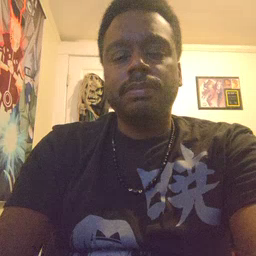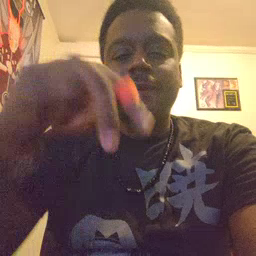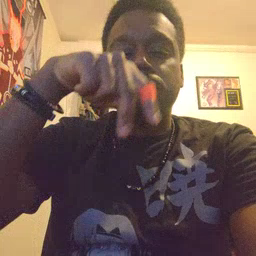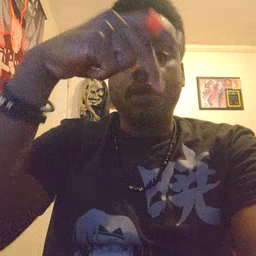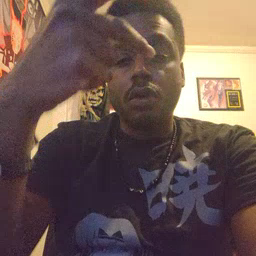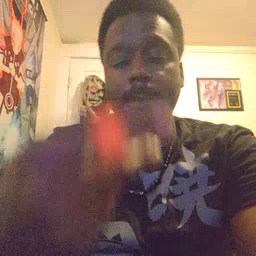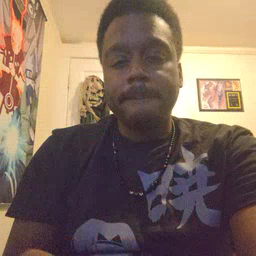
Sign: fall